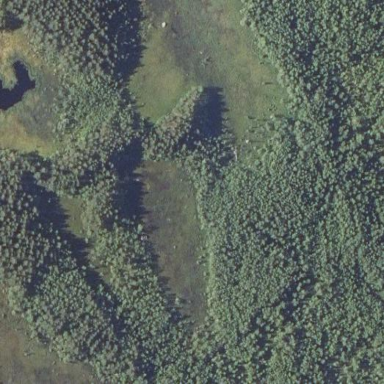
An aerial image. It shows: Bog wetland.